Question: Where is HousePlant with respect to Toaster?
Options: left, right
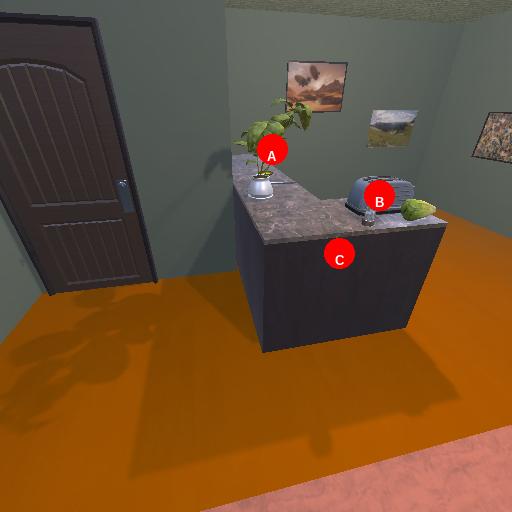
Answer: left